Question: I am plotting the longitude and latitude coordinates of two different data frames in Sao Paulo map using ggmap and ggplot packages and want to label manually each legend layer:
update: I edited my code below to become fully reproducible (I was using the geocode function instead of get_map).
update: I would like to do this without combining the data frames.
'''
require(ggmap)
sp <- get_map('sao paulo', zoom=11, color='bw')
restaurants <- data.frame(lon=c(-46.73147, -46.65389, -46.67610),
lat=c(-23.57462, -23.56360, -23.53748))
suppliers <- data.frame(lon=c(-46.70819,-46.68155, -46.74376),
lat=c(-23.53382, -23.53942, -23.56630))
ggmap(sp)+geom_point(data=restaurants, aes(x=lon, y=lat),color='blue',size=4)+geom_point(data=suppliers, aes(x=lon, y=lat), color='red', size=4)
'''

I have looked to several questions and tried different ways without success. Does anyone know how can I insert legend and label the blue points as restaurants and the red points as suppliers?
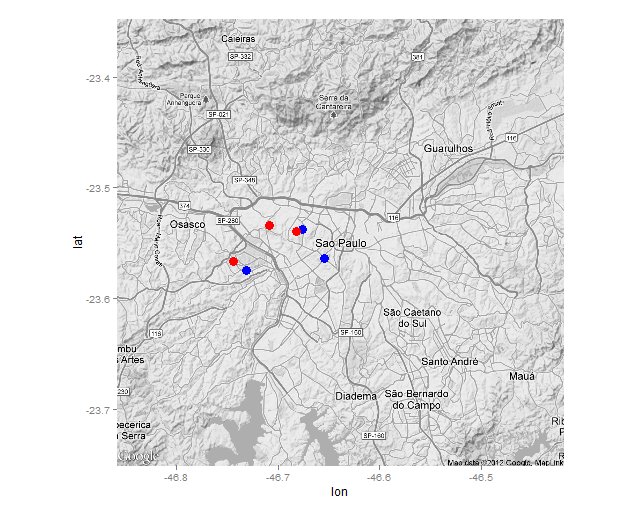
Answer: Now that your code is reproducible (thanks!):
'''
dat <- rbind(restaurants,suppliers)
dat$grp <- rep(c('Restaurants','Suppliers'),each = 3)
ggmap(sp) +
geom_point(data=dat, aes(x=lon, y=lat,colour = grp),size = 4) +
scale_colour_manual(values = c('red','blue'))
'''